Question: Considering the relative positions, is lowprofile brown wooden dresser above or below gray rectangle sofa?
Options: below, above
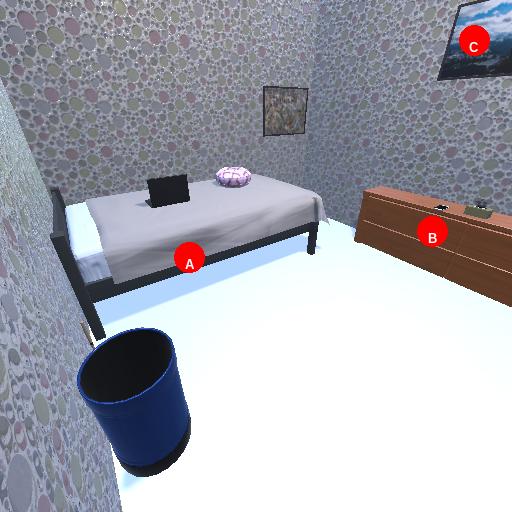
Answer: below